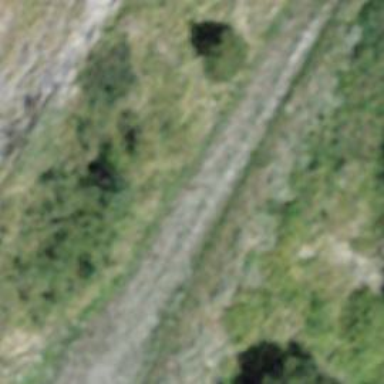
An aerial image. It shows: Service road with unpaved surface.